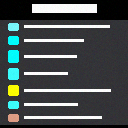
Screen state: on